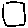
Label: square